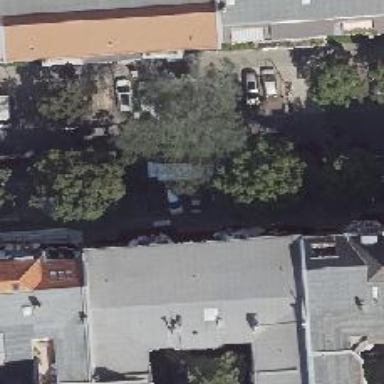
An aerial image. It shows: Restaurant.